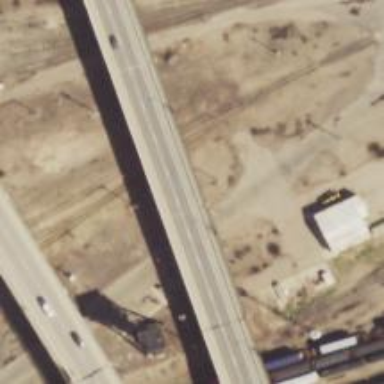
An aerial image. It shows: Railway yard.